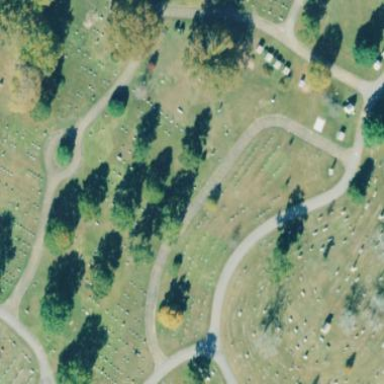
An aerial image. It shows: Sector within cemetery.